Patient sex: M
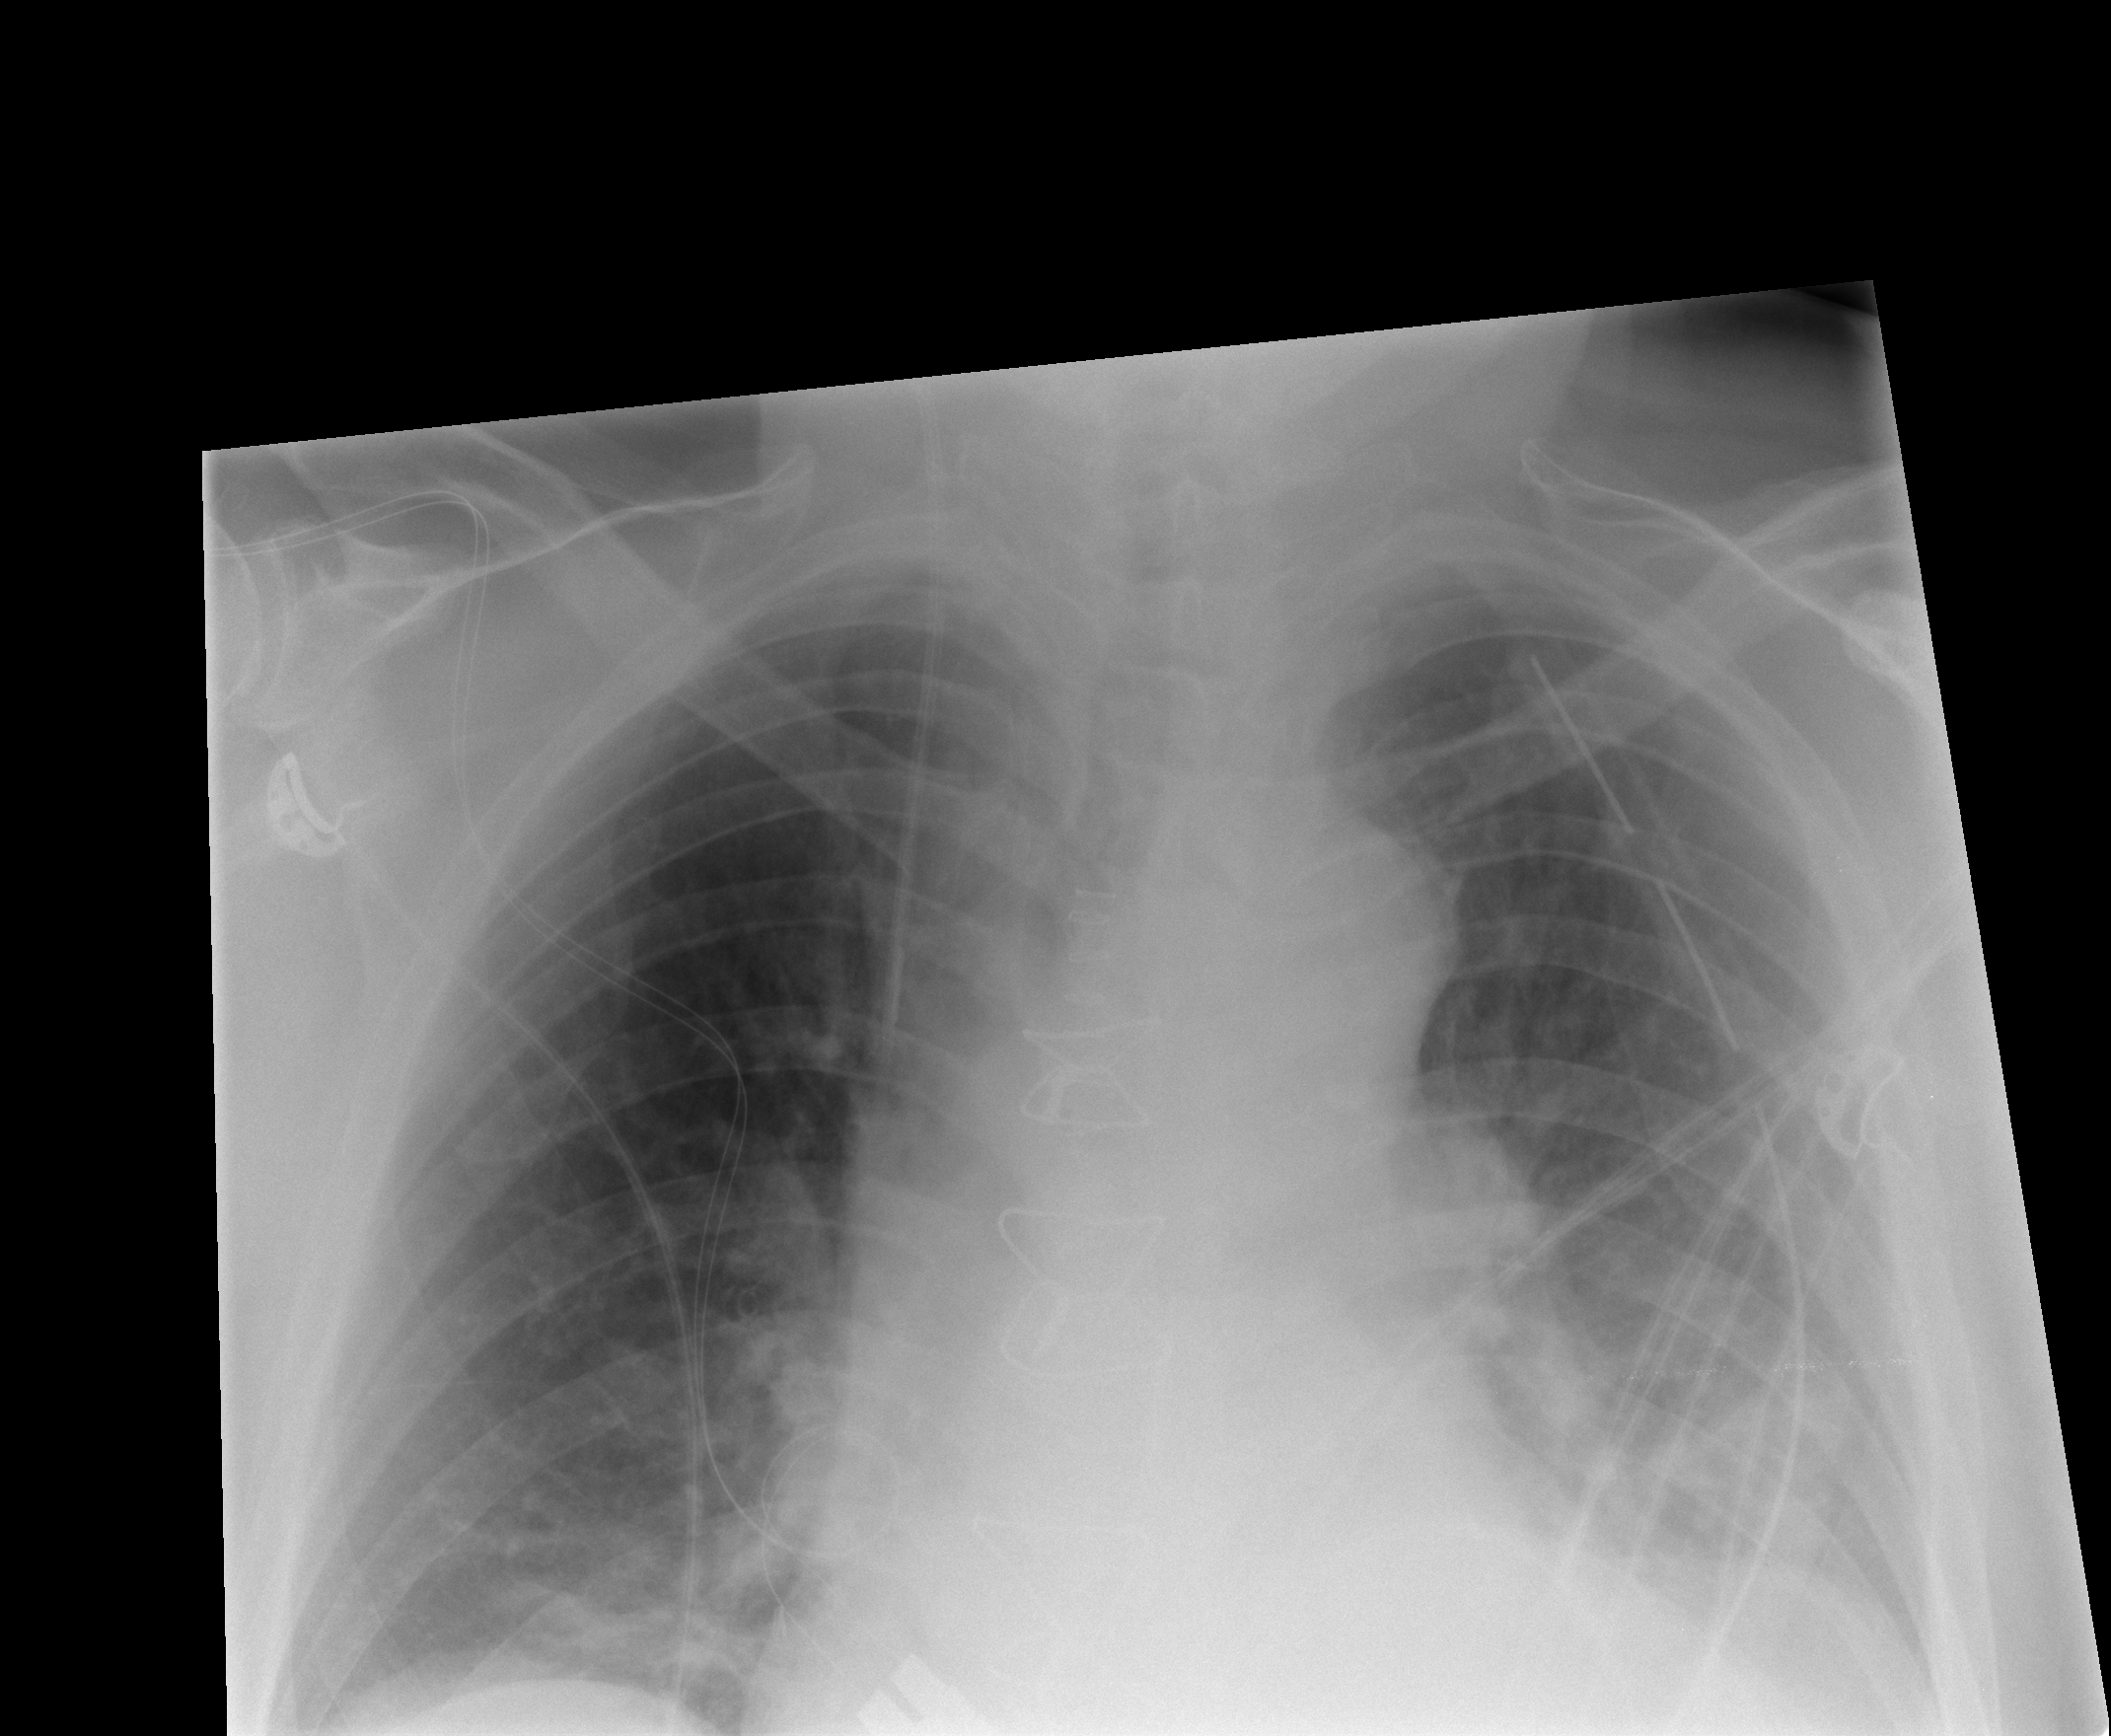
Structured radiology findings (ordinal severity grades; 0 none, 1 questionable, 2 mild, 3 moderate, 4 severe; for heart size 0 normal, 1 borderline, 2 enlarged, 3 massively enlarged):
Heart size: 1
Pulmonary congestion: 2
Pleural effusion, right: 0
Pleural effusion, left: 0
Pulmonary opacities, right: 0
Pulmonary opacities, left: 0
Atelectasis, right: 0
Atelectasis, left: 0